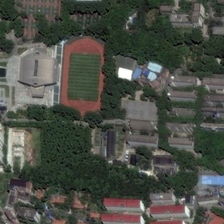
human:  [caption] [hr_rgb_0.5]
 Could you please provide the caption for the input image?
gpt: many buildings and green trees with a playground are in a school .

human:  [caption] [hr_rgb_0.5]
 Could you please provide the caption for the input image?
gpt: many buildings and green trees with a playground are in a school .

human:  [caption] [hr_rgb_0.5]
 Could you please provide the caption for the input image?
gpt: many buildings and green trees with a playground are in a school .

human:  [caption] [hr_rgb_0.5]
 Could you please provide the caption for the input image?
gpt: many buildings and green trees with a playground are in a school .

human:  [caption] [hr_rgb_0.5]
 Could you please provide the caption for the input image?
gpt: many buildings and green trees with a playground are in a school .